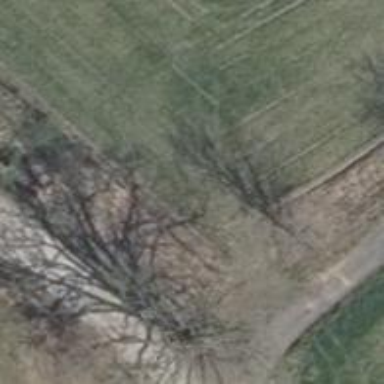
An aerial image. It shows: Row of deciduous broadleaved trees.